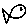
Label: fish